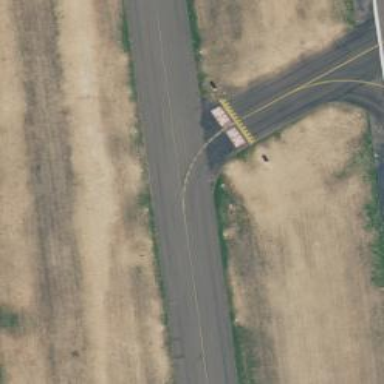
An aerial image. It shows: View of taxiway at the airport.